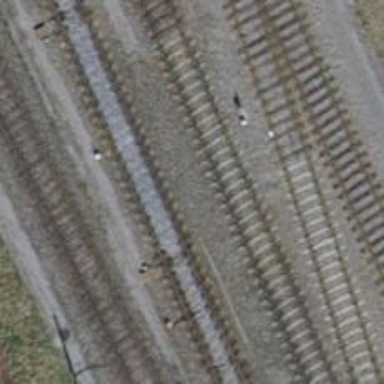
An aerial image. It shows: Single-track electrified railway with contact line.